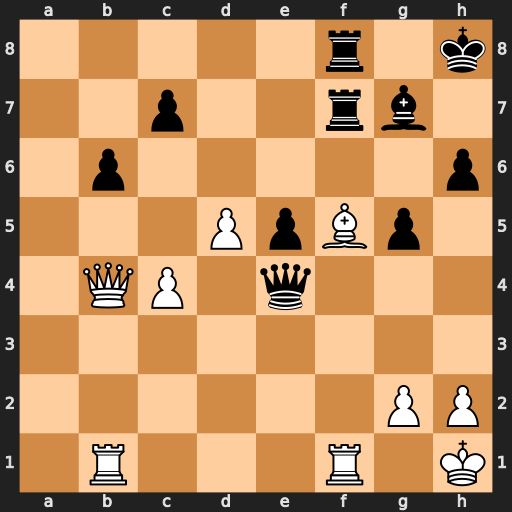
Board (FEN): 5r1k/2p2rb1/1p5p/3PpBp1/1QP1q3/8/6PP/1R3R1K
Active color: w
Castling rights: -
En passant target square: -
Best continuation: Qxf8+ Rxf8 Bxe4